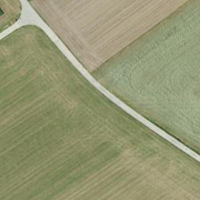
EUNIS habitat code: 52
Species observed at this site:
Pernis apivorus